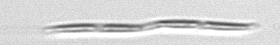
Label: Pseudo-nitzschia